Question: I am trying to add validation to my form with jQuery Validation Plugin, but I'm having a problem where the plugin puts the error messages when I'm using input groups.

'''
$('form').validate({
rules: {
firstname: {
minlength: 3,
maxlength: 15,
required: true
},
lastname: {
minlength: 3,
maxlength: 15,
required: true
}
},
highlight: function(element) {
$(element).closest('.form-group').addClass('has-error');
},
unhighlight: function(element) {
$(element).closest('.form-group').removeClass('has-error');
}
});
'''
<URL>
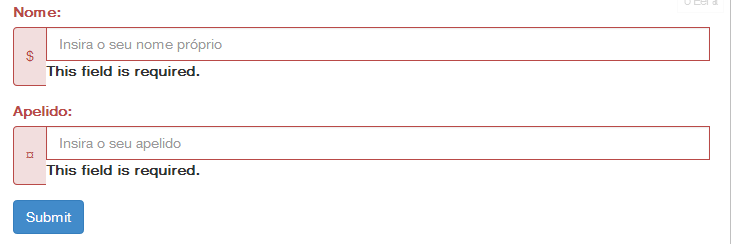
Answer: for total compatibility with twitter bootstrap 3, I need to override some plugins methods:
'''
// override jquery validate plugin defaults
$.validator.setDefaults({
highlight: function(element) {
$(element).closest('.form-group').addClass('has-error');
},
unhighlight: function(element) {
$(element).closest('.form-group').removeClass('has-error');
},
errorElement: 'span',
errorClass: 'help-block',
errorPlacement: function(error, element) {
if(element.parent('.input-group').length) {
error.insertAfter(element.parent());
} else {
error.insertAfter(element);
}
}
});
'''
See Example: <URL>